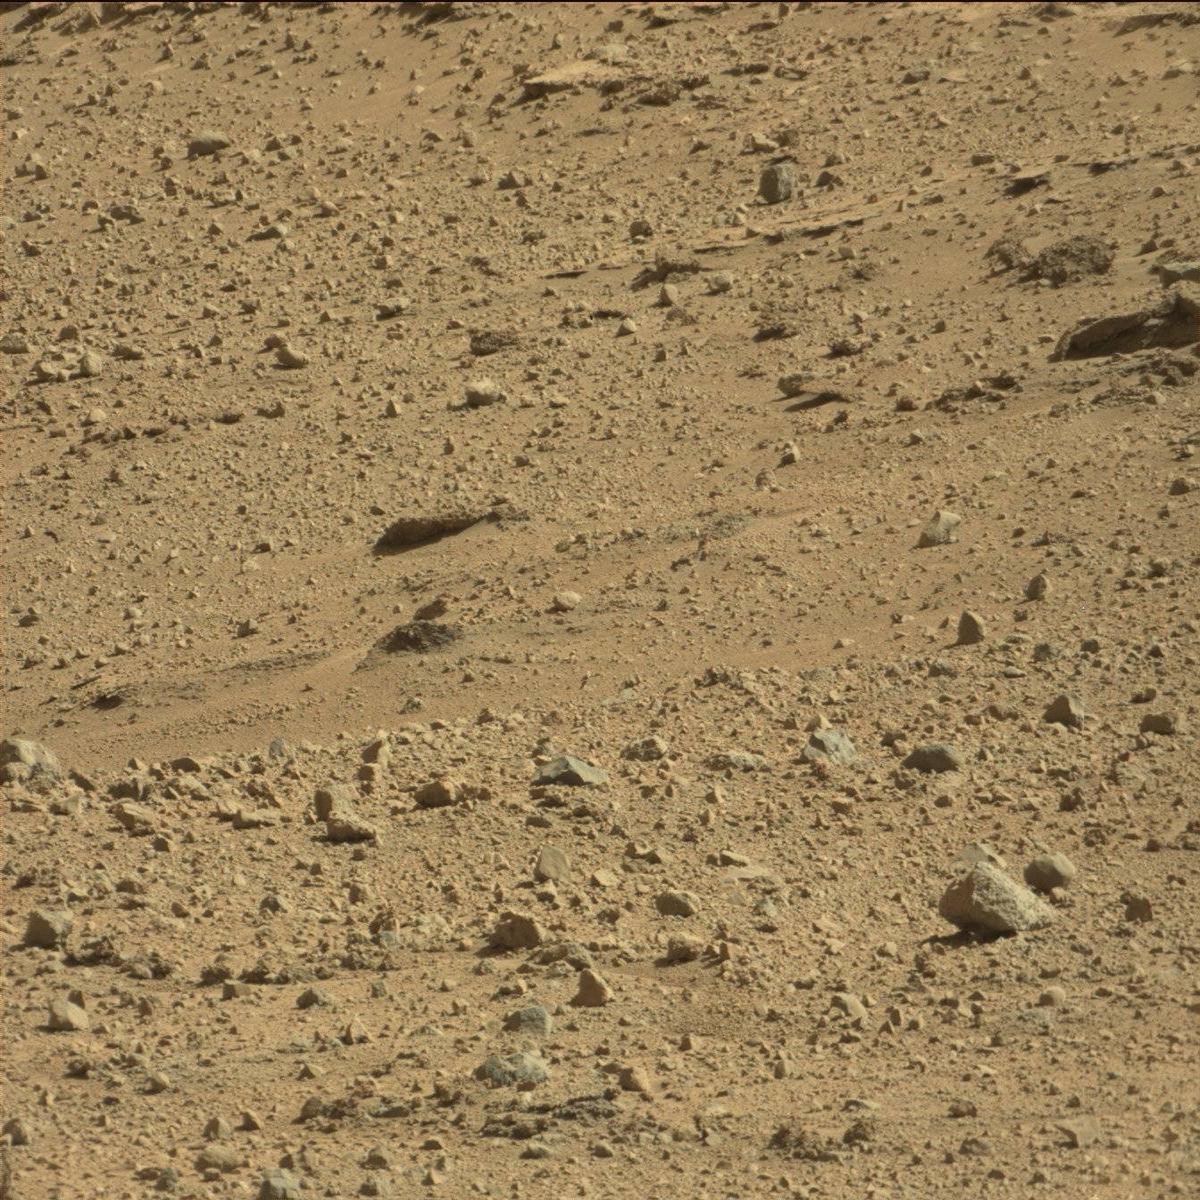
Terrain classes present: Bedrock, Rock, Sand / Soil